Часть А. Фазовая и групповая скорость Колебания и волны - один из самых интересных и распространенных разделов физики. Волновые процессы встречаются во всех областях и в механике, и в термодинамике, и в электродинамике, а оптика целиком является наукой о волнах. В этой задаче мы рассмотрим знакомые всем корабельные волны, обладающие некоторыми очень интересными и неочевидными особенностями. Однако, сначала рассмотрим общие свойства волн. Простейшим типом волн, распространяющихся в линейной среде, являются плоские монохроматические волны - то есть волны с конкретной частотой и длиной волны. Зависимость их амплитуды от времени и координаты (пока рассматриваем одномерный случай) описывается следующим образом: $$A(t{,}x)=A_0\cos\theta=A_0\cos(kx-\omega t+\varphi_0) $$
Найдите скорость распространения постоянной фазы монохроматической волны (фазовая скорость). Однако, в реальности чистые монохроматические волны никогда не существуют. На самом деле волны распространяются в волновых пакетах – суперпозицией многих волн близких частот. Волновой пакет в отличие от монохроматической волны локализован в некоторой области пространства и распространяется не с фазовой, а с так называемой групповой скоростью. Групповая скорость обычно интерпретируется как скорость перемещения максимума амплитудной огибающей квазимонохроматического волнового пакета. Для примера, рассмотрим волновой пакет из двух близких по частоте и волновому вектору монохроматических волн: $$A(t{,}x)=A_0\cos(k_1x-\omega_1t-\varphi_1)+A_0\cos(k_2x-\omega_2t-\varphi_2) $$
Часть В. Дисперсионное соотношение для волн на воде Распространение волн на воде определяется двумя физическими эффектами: поверхностным натяжением и гравитационным полем земли. Первый эффект вызывает так называемые капиллярные волны с маленькой длиной волны, который мы рассматривать не будем. Гравитация же приводит к существованию так называемых гравитационных волн. Итак, рассмотрим волну, распространяющуюся как на рисунке. Считайте, что в невозмущенной области вода стоячая, а в возмущенной вся вода движется с некоторой скоростью.
Предполагая, что существует некоторая функциональная зависимость $\omega(k)$, найдите групповую скорость через эту функцию в точке $k\approx{k_1}\approx{k_2}$. Вышеупомянутая функция $\omega(k)$ называется дисперсионным соотношением для волн определенного типа и именно она полностью определяет их поведение. Именно поэтому исследование любых линейных волн начинается с нахождения этой зависимости.
Найдите скорость распространения волны $v_{ph}$, если глубина воды $h$. Если глубина воды много больше длины волны $\lambda$, то эффективно вода движется только в слое толщиной $\lambda/2\pi$.
Найдите скорость распространения волны на глубокой воде. Найденная скорость является фазовой скоростью волны. Теперь, зная фазовую скорость волны в зависимости от длины волны, мы можем легко найти дисперсионное соотношение $\omega(k)$, а из него, с помощью результата B2, и групповую скорость волн.
Найдите дисперсионное соотношение и групповую скорость волн на мелкой воде $v_g(k)$.
Часть С. Угол расхождения корабельных волн Легко заметить, что для волн на глубокой воде соблюдается замечательное соотношение $v_g=v_{ph}/2$ для волн с любой длиной волны. Это приводит к интересным эффектам. Рассмотрим обычные корабельные волны, которые каждый мог наблюдать. Известно, что они образуют конус по границам которого бегут волны. Для излучателей, движущихся со скоростью выше скорости распространения волн в среде с линейной дисперсией, широко известен эффект образования маховского конуса с углом раствора $\arcsin(c/v)$. Однако, при нелинейном законе дисперсии нахождение угла становится сложнее, его величина определяется конструктивной интерференцией монохроматических волн. Итак, рассмотрим плоскую монохроматическую волну, распространяющуюся под углом $\psi$ к скорости источника. Вода стоячая.
Найдите дисперсионное соотношение и групповую скорость волн на глубокой воде $v_g(k)$.
Найдите соотношение между фазовой скоростью и скоростью источника, если он должен оставаться в точке постоянной фазы волны. Представьте, что в некоторый момент времени источник излучил широкий спектр волн. Рассмотрим цуг с узким спектром, такой, что его фазовая скорость соответствует распространению под углом $\psi$.
Найдите точку в которой будет находиться цуг через время $dt$.
Найдите геометрическое место точек для цугов, испущенных под всевозможными углами. Теперь представьте, что такие «элементарные волны» из пункта C3 испускаются в каждый момент времени.
Найдите угол раствора конуса, который ограничивает все распространяющиеся волны
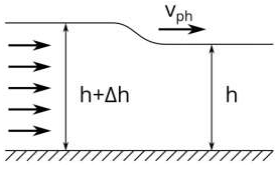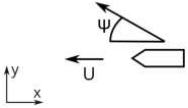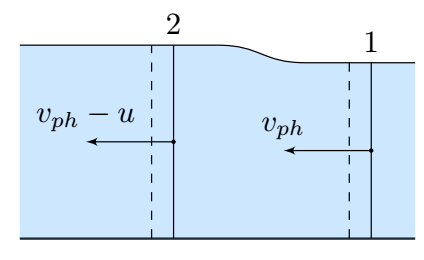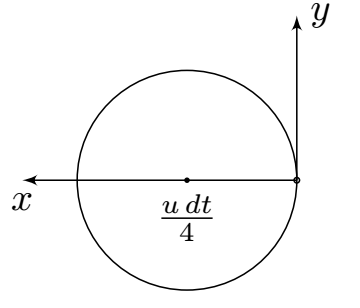
Найдите скорость распространения постоянной фазы монохроматической волны (фазовая скорость).
Решение: Пусть точка с фазой $\varphi$ двигается по траектории $x(t)$:\[kx(t) - \omega t + \varphi_0 = \varphi,\]тогда\[ x(t) = \frac{\varphi - \varphi_0}{k} + \frac{\omega}{k} t\]
Ответ: \[v_{ph} = \frac{\omega}{k}\]

Предполагая, что существует некоторая функциональная зависимость $\omega(k)$, найдите групповую скорость через эту функцию в точке $k\approx{k_1}\approx{k_2}$.
Решение: Запишем условие на положение максимума волнового пакета $x(t)$\[ \frac{dA}{dx} = A_0 \left[ k_1 \sin (k_1 x(t) - \omega_1 t - \varphi_1) + (k_1 + \Delta k) \sin \left( (k_1 + \Delta k) x(t) - \left(\omega_1 + \frac{d \omega}{dk} \Delta k \right) t - \varphi_2 \right) \right] = 0. \]Используя формулу $\sin(\varphi + \Delta \varphi) \simeq \sin \varphi + \Delta \varphi \cdot \cos \varphi$, с точностью до малых второго порядка получим:\[\begin{split}\frac{1}{A_0} \frac{dA}{dx} &\simeqk_1 \left[ \sin (k_1 x(t) - \omega_1 t - \varphi_1) + \sin (k_1 x(t) - \omega_1 t - \varphi_2) \right]+\\&+ \Delta k \sin (k_1 x(t) - \omega_1 t - \varphi_2) +\\&+k_1 \Delta k \left[ x(t) - \frac{d \omega}{dk} t \right] \cos (k_1 x(t) - \omega_1 t - \varphi_2)\end{split} \]Мы изучаем положение максимума, где $\cos (k_1 x(t) - \omega_1 t - \varphi_1) \approx \cos (k_1 x(t) - \omega_1 t - \varphi_2)\approx 1$ и $\sin (k_1 x(t) - \omega_1 t - \varphi_1) \approx \sin (k_1 x(t) - \omega_1 t - \varphi_1)\approx 0$, поэтому уравнение на положение максимума имеет вид:\[ x(t) = \frac{d \omega}{dk} t \]
Ответ: \[ v_{g} = \frac{d \omega}{dk}\]

Найдите скорость распространения волны $v_{ph}$, если глубина воды $h$.
Решение: Воспользуемся стандартным методом нахождения фазовой скорости: перейдем в систему отсчета двигающуюся со скоростью $v_{ph}$. В этой системе отсчета потоки жидкости являются стационарными. Этот факт заметно упрощает написание физических уравнений.  Во-первых, в силу стационарности в центральной области не должна накапливаться масса, т.е.\[ v_{ph} h = (v_{ph} - u) (h+ \Delta h) \tag{1}. \]Во-вторых, должен выполнять второй закон Ньютона. В качестве рассматриваемого тела выберем область воды между срезами $1$ и $2$. За $L$ обозначим толщину системы в направлении перпендикулярном плоскости рисунка. Запишем гидростатические силы $F_{1,2}$, действующие на поверхности $1$ и $2$. Будем пренебрегать гидродинамическим давлением.\[F_1 = L \int\limits_0^{h} \rho gh \, dh = \rho g L \frac{h^2}{2}, \quad F_2 = L \int\limits_0^{h+\Delta h} \rho gh \, dh = \rho g L \frac{(h+\Delta h)^2}{2} \simeq \rho g L \frac{h^2+2 h \Delta h}{2} . \]За время $dt$ правая поверхность $1$ сдвинется на $dl_1 = v_{ph} \, dt$, ее масса $dm_1= \rho L h \, dl_1 = \rho L h v_{ph} \, dt$. Аналогично $dm_2 = \rho L (h+\Delta h) (v_{ph} - u) \, dt$. За время $dt$ под действием сил $F_1$ и $F_2$ импульс рассмотренного объема изменился на $dm_2 (v_{ph} - u) - dm_1 v_{ph}$. Значит\[ \rho g L \frac{h^2}{2} \, dt - \rho g L \frac{h^2+2 h \Delta h}{2} \, dt = dm_2 (v_{ph} - u) - dm_1 v_{ph}.\]Подстановка и сокращение дает выражение $g \Delta h = v_{ph} u$. Если подставить в него уравнение (1) и воспользоваться $\Delta h \ll h$, то получается ответ.
Ответ: \[ v_{ph} = \sqrt{gh}\]

Найдите скорость распространения волны на глубокой воде. Найденная скорость является фазовой скоростью волны.
Ответ: \[ v_{ph} = \sqrt{\frac{g \lambda}{2 \pi}}\]

Найдите дисперсионное соотношение и групповую скорость волн на мелкой воде $v_g(k)$.
Ответ: \[ \omega = k \sqrt{gh}, \quad v_g = v_{ph} = \sqrt{gh}\]

Найдите дисперсионное соотношение и групповую скорость волн на глубокой воде $v_g(k)$.
Решение: Длина волны $\lambda$ связана с волновым вектором соотношением $k = \frac{2\pi}{\lambda}$, значит\[ \frac{\omega}{k} = \sqrt{\frac{g}{k}} \quad \Rightarrow \quad \omega = \sqrt{gk}\]
Ответ: \[ \omega = \sqrt{gk}, \quad v_g = \frac{1}{2} \sqrt{\frac{g}{k}}= \frac{v_{ph}}{2}\]

Найдите соотношение между фазовой скоростью и скоростью источника, если он должен оставаться в точке постоянной фазы волны.
Решение: Точка постоянной фазы двигается со скоростью $\frac{v_{ph}}{\cos \psi}$, поэтому $u=\frac{v_{ph}}{\cos \psi}$ \[u=\frac{v_{ph}}{\cos \psi}\]

Найдите точку в которой будет находиться цуг через время $dt$.
Решение: За время $dt$ цуг пройдет расстояние $v_g \, dt = \frac{1}{2} v_{ph} \, dt$ в направлении под углом $\psi$. \[\begin{cases}dx = \frac{u}{2} \cos^2 \psi \, dt\\dy = \frac{u}{2} \cos \psi \sin \psi \, dt\end{cases}\]

Найдите геометрическое место точек для цугов, испущенных под всевозможными углами.
Решение: Воспользуемся формулами двойного угла: $2 \cos^2 \psi = 1 + \cos 2 \psi$, $\cos \psi \sin \psi = \frac{\sin 2 \psi}{2}$, тогда\[\begin{cases}dx = \frac{u}{4} \left( 1+ \cos 2 \psi \right) \, dt\\dy = \frac{u}{4} \sin 2 \psi \, dt\end{cases}.\]Учитывая, что $\psi \in [-\pi, \pi]$, ГМТ — окружность радиусом $\frac{u\, dt}{4}$ с центром в точке $x= \frac{u\, dt}{4}$.

Найдите угол раствора конуса, который ограничивает все распространяющиеся волны
Решение: За время $dt$ источник сдвигается на расстояние $u\, dt$, поэтому угол раствора подчиняется соотношению $\sin \alpha = \dfrac{\frac{3}{4} u \, dt}{\frac{1}{4} u \, dt} =\frac{1}{3}$
Ответ: \[2 \alpha = 2 \arcsin \frac{1}{3} \approx 39.0^\circ \]
Темы:
T, Механика, Волны, 2019, Сборы XY, Y, Распространение волн